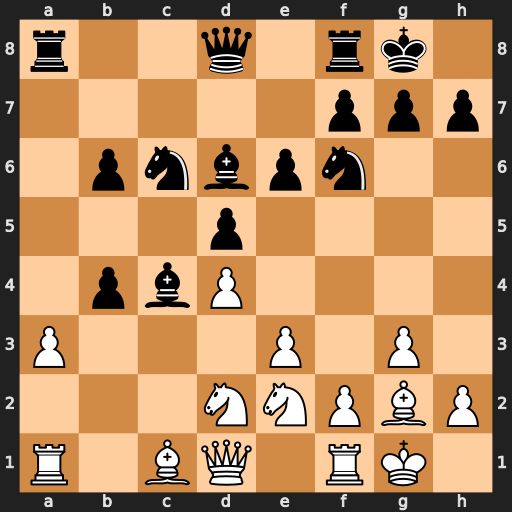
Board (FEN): r2q1rk1/5ppp/1pnbpn2/3p4/1pbP4/P3P1P1/3NNPBP/R1BQ1RK1
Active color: w
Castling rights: -
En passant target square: -
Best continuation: Nxc4 dxc4 Bxc6